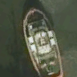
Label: Towing_vessel